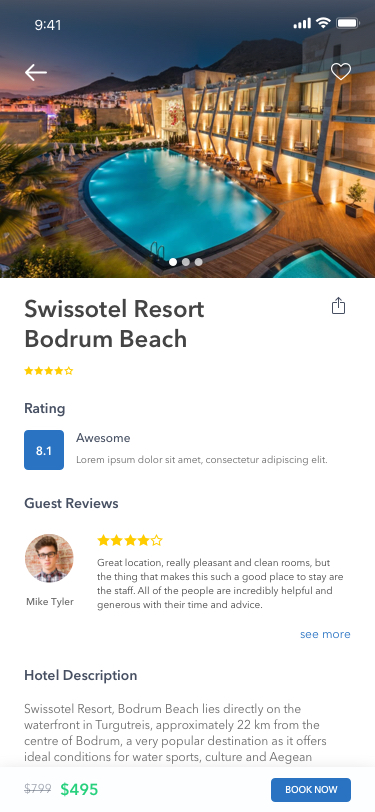
Text in this UI design:
Swissotel Resort, Bodrum Beach lies directly on the waterfront in Turgutreis, approximately 22 km from the centre of Bodrum, a very popular destination as it offers ideal conditions for water sports, culture and Aegean relaxation.The main two-storey hotel of Swissotel Resort, Bodrum Beach comprises 66 rooms and suites, with minimum 40 m² per room. This is complimented by 72 serviced residences.

Hotel Description
Guest Reviews
Lorem ipsum dolor sit amet, consectetur adipiscing elit.
8.1
Rating
Awesome
Great location, really pleasant and clean rooms, but the thing that makes this such a good place to stay are the staff. All of the people are incredibly helpful and generous with their time and advice.
see more
Mike Tyler
$799
$495
BOOK NOW
Swissotel Resort
Bodrum Beach